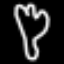
Label: fork